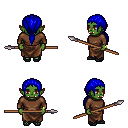
a pixel art fantasy rpg character, female body template, orc, green skin, brown long-sleeve shirt, robe skirt, blue ponytail hairstyle, bracelets, ghillies, spear, four views (front, back, left, right), 2x2 character sprite sheet, small pixel art, hard edges, no anti-aliasing